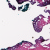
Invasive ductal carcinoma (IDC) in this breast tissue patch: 0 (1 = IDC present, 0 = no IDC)